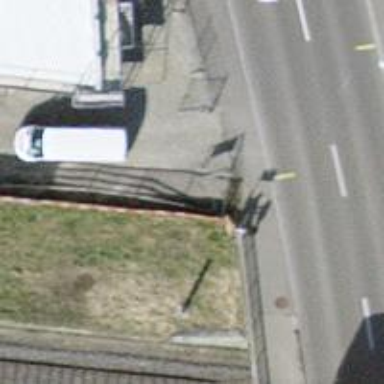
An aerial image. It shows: Bus stop with platform for public transport.